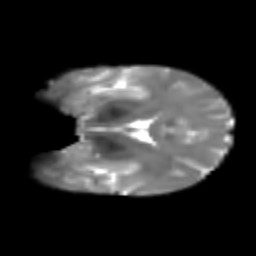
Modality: T2w
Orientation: coronal
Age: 29
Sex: male
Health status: healthy